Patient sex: F
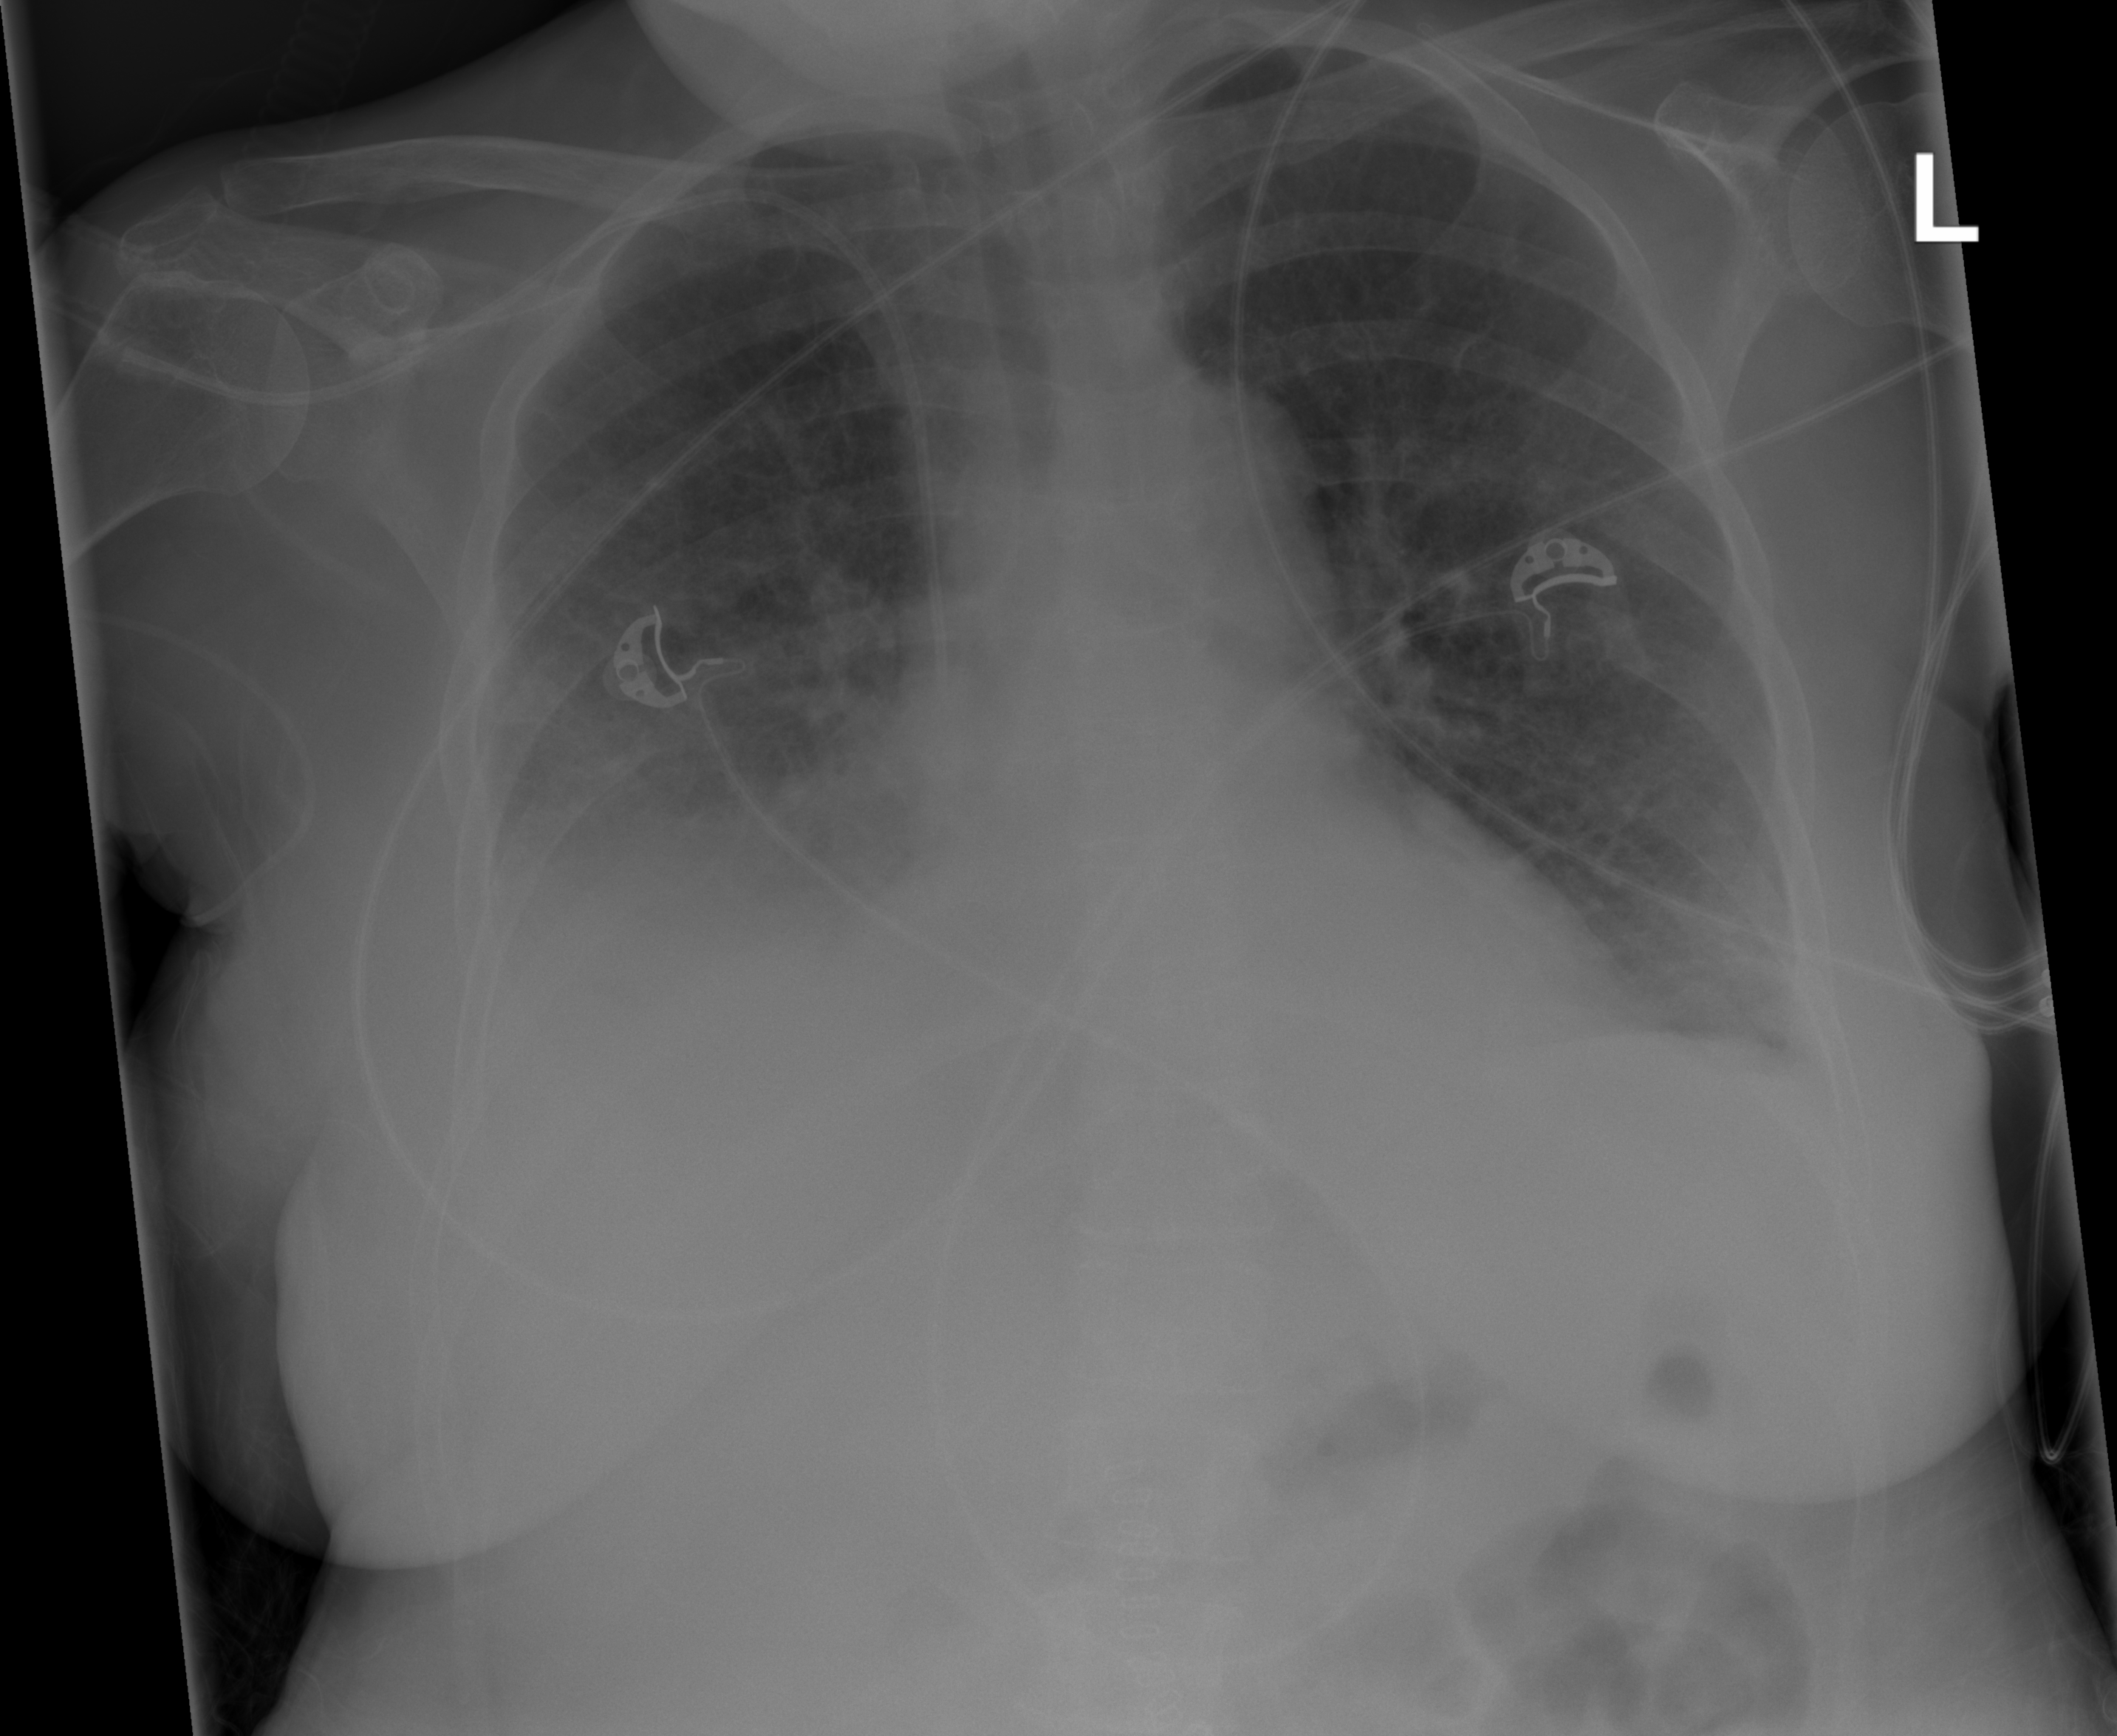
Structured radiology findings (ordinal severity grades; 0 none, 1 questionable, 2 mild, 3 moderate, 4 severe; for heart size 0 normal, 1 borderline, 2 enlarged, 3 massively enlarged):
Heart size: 0
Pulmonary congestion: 0
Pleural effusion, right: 2
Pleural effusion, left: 2
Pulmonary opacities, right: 2
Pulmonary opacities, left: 2
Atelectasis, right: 2
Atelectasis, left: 2